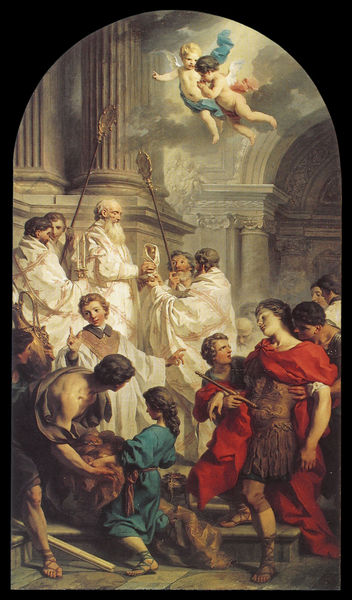
Titel: Die Messe des Heiligen Basilius
Künstler: Pierre Subleyras
Institution: St. Petersburg, Eremitage
Schlagwörter: blau, gemälde, mädchen, frau, kleid, männer, säule, säulen, tür, weiss, rot, malerei, ornament, versammlung, flasche, gericht, barock, tod, kirche, gewand, kelch, gewänder, kind, engel, treppe, bischof, papst, kerze, tor, becher, blut, kloster, allegorie, rüstung, rom, priester, weihrauch, geistliche, märtyrer, opfer, speer, fresko, pfeil, wandlung, hlell